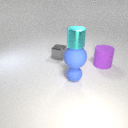
small cyan metal cylinder above large blue rubber sphere